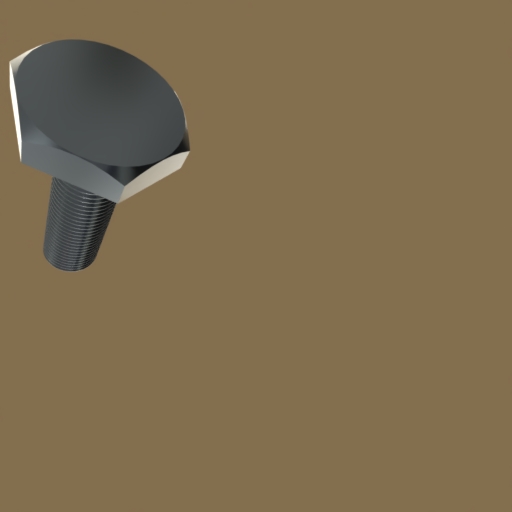
Label: bolt